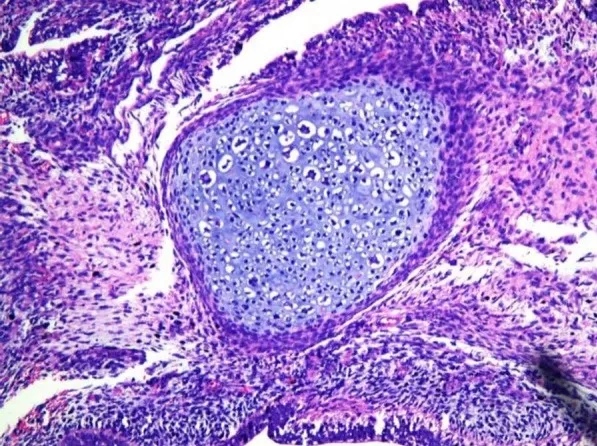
Teratomatous elements in the tumour.
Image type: pathology (h&e)